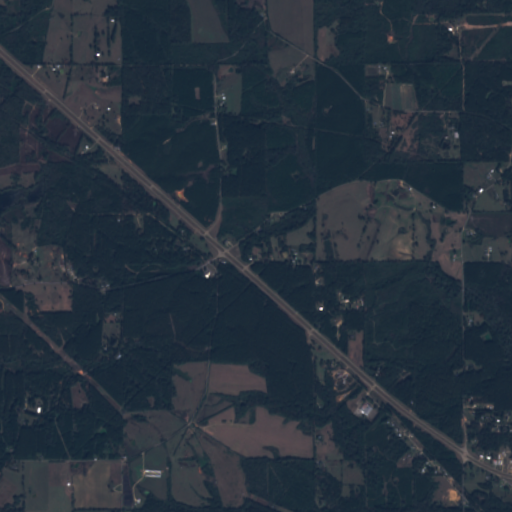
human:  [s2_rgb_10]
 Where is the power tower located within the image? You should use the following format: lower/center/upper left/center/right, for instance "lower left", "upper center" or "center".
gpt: There is no power tower in the image.